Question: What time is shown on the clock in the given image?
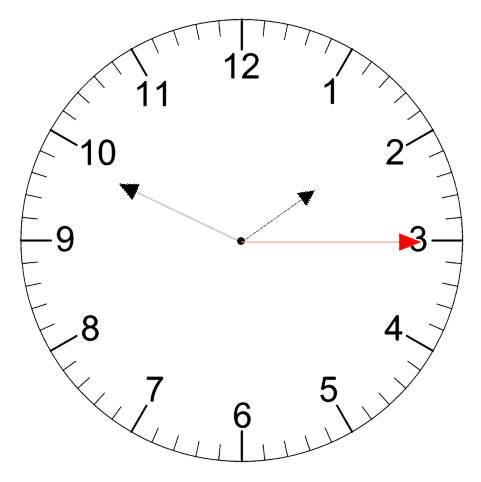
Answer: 01:49:15